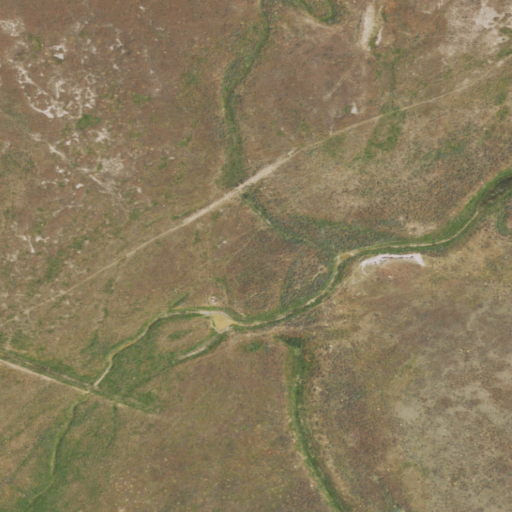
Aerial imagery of valley in Wyoming named Watkins Draw containing grassland and shrub